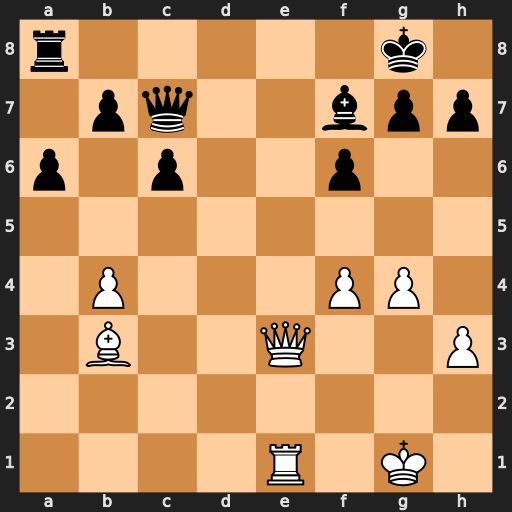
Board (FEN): r5k1/1pq2bpp/p1p2p2/8/1P3PP1/1B2Q2P/8/4R1K1
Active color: w
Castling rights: -
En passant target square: -
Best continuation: Qe8+ Rxe8 Rxe8#